Question: I've been trying to create a small algorithm that adds a class attr to a specific element if the mouse reaches the X plain half of the browser or more.
I am also going to provide you with a screenshot where I need to use this kind of application.
<URL>

As you can see in the image above, if the poster is too far on the right the div that appears on hover stretches out of the browser.
Thats why i need to add that class to move it a bit when the mouse reaches that distance on X.
Here's what i've tried so far but the if condition that I applied does not work.
'''
<!DOCTYPE html>
<html>
<head>
<script>
function readMouseMove(e) {
var result_x = document.getElementById('x_result');
var result_y = document.getElementById('y_result');
result_x.innerHTML = e.clientX;
result_y.innerHTML = e.clientY;
var distance = window.innerWith;
var math = distance / 2;
if (e.clientX >= math) {
result_x.setAttribute('class', 'special');
}
}
document.onmousemove = readMouseMove;
</script>
<style>
.special {
color: red;
}
</style>
</head>
<body>
<h1>Document that reads mouse movement</h1>
<h2 id="x_result">0</h2>
<h2 id="y_result">0</h2>
</body>
</html>
'''
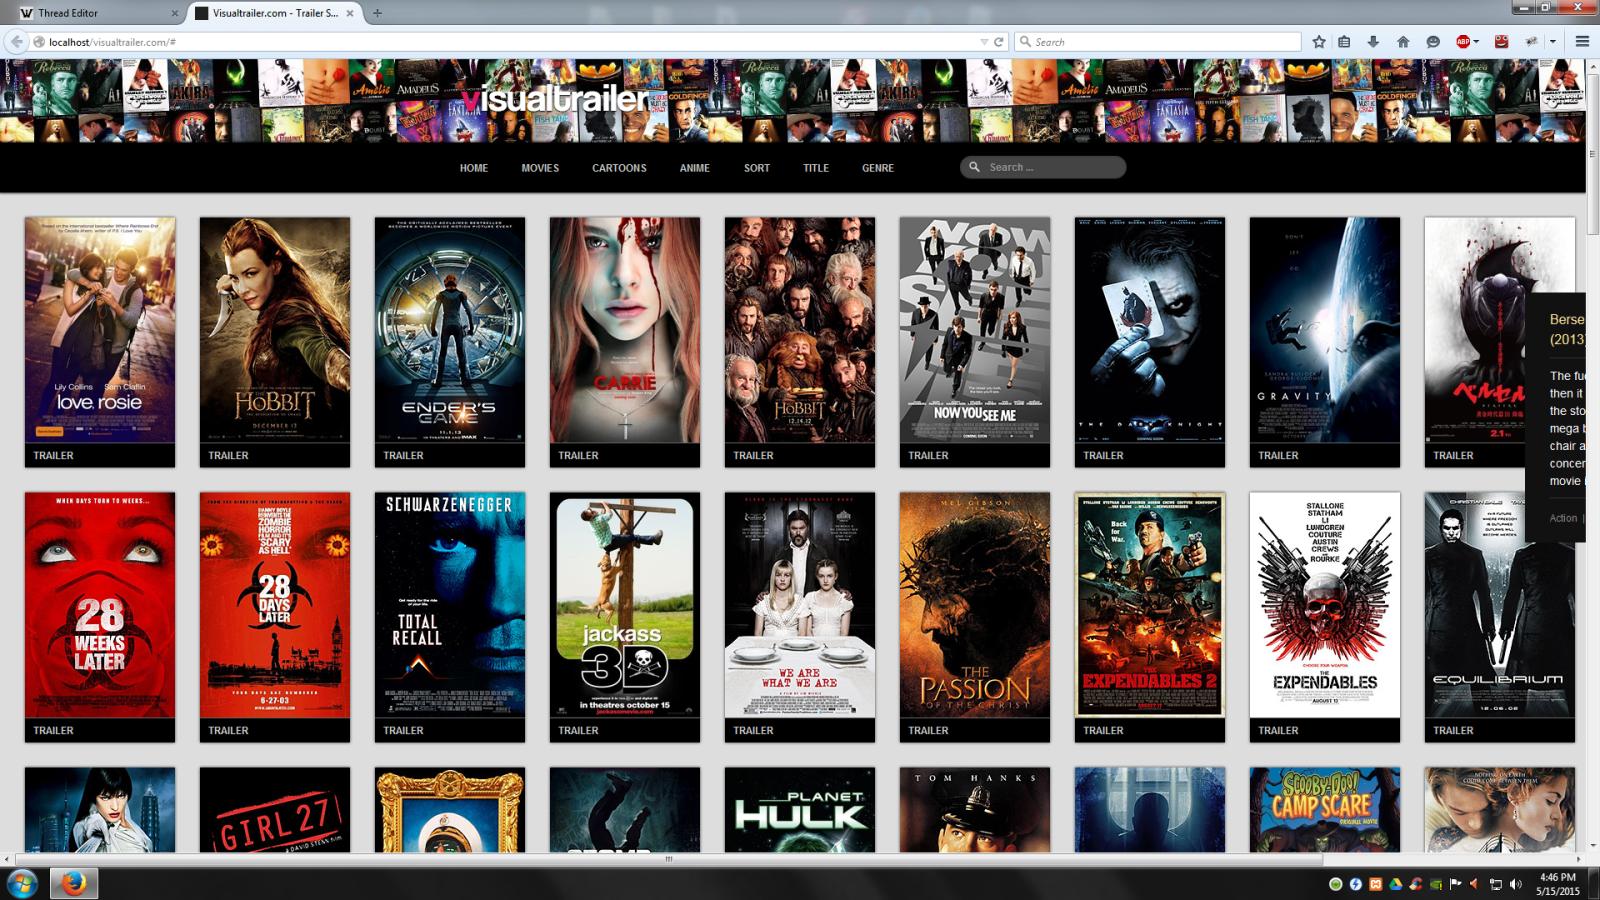
Answer: I just refactored your condition, there was a spelling mistake:
'''
if(e.clientX >= window.innerWidth / 2) {
result_x.setAttribute('class','special');
}
'''